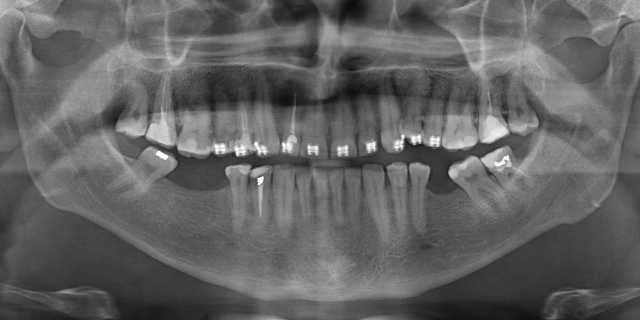
adult